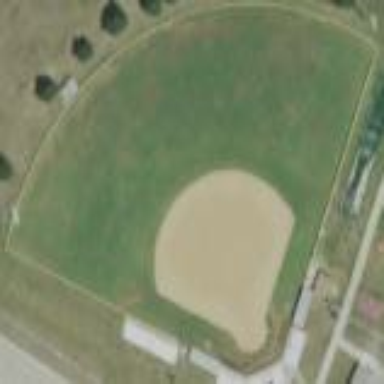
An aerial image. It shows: Baseball pitch for leisure land.